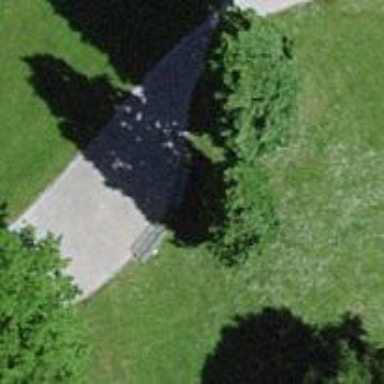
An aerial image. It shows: Bench for seating.